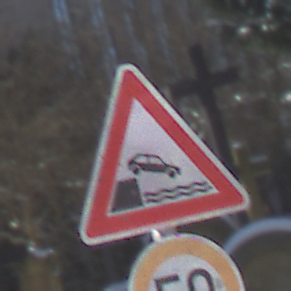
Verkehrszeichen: Ufer
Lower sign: Geschwindigkeit50
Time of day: MorningAfternoon
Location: Outdoor (Special)
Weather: Clear
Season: Winter
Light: Natural